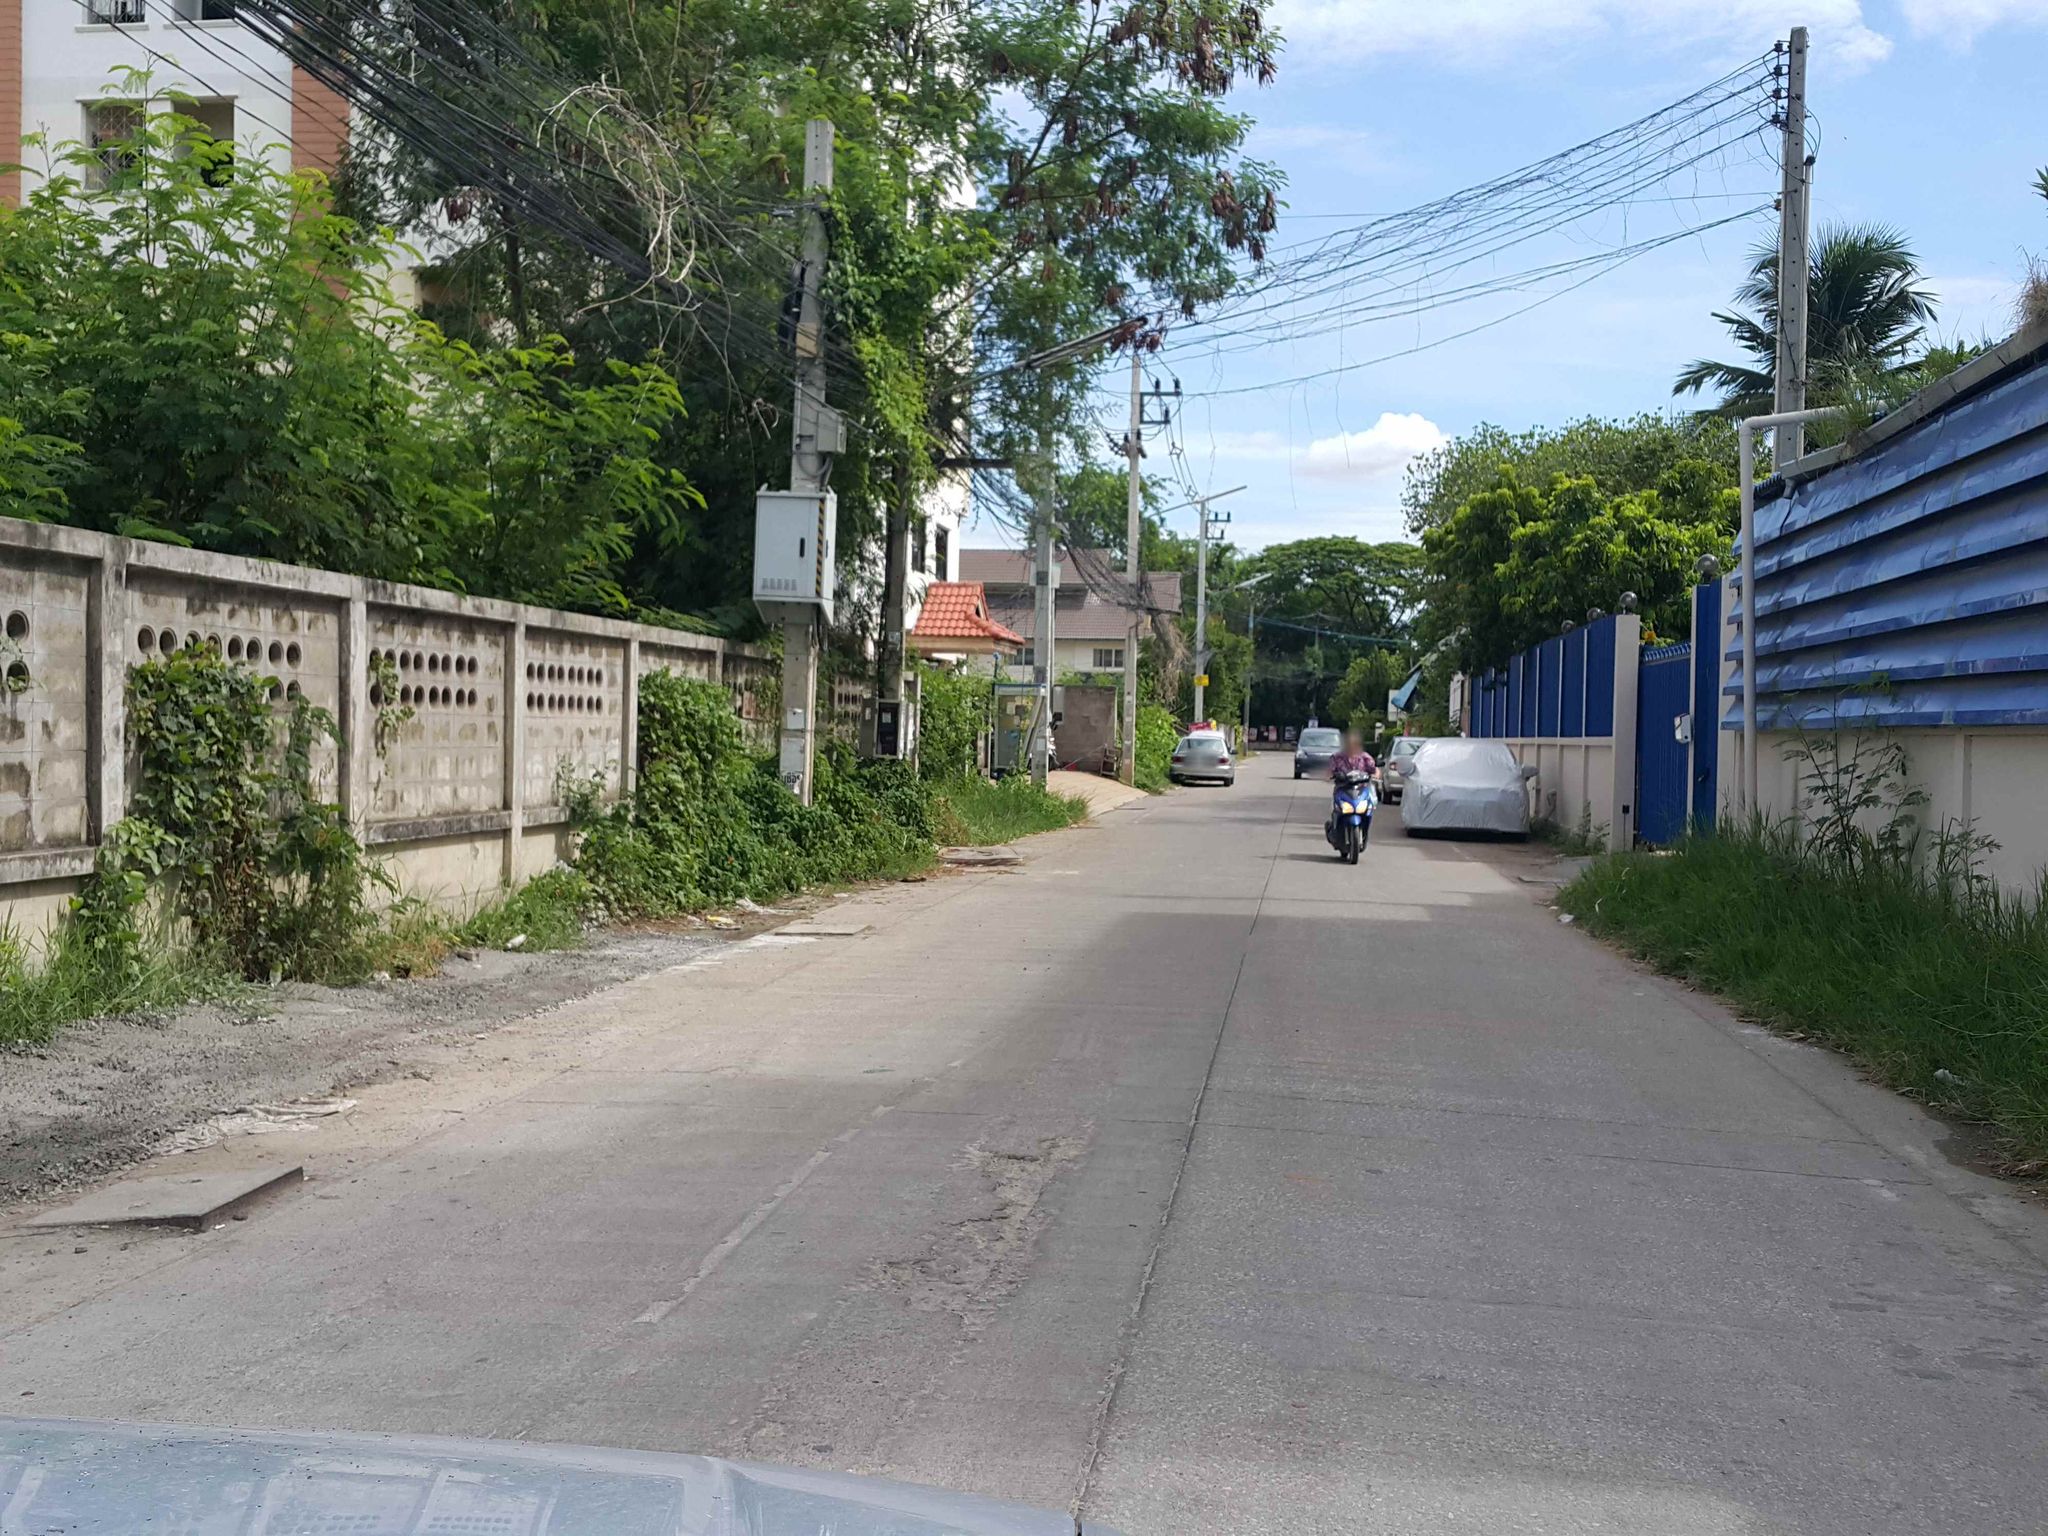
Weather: clear
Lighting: day
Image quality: good
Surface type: cycling surface
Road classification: residential
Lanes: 2
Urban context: semi-dense urban cluster
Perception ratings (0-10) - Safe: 0.48, Lively: 0.8, Beautiful: 2.43, Boring: 7.1, Depressing: 5.71, Wealthy: 1.53